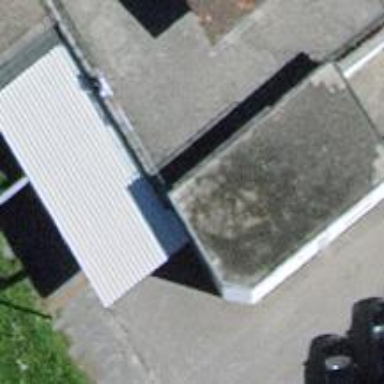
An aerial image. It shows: View of roof of building.